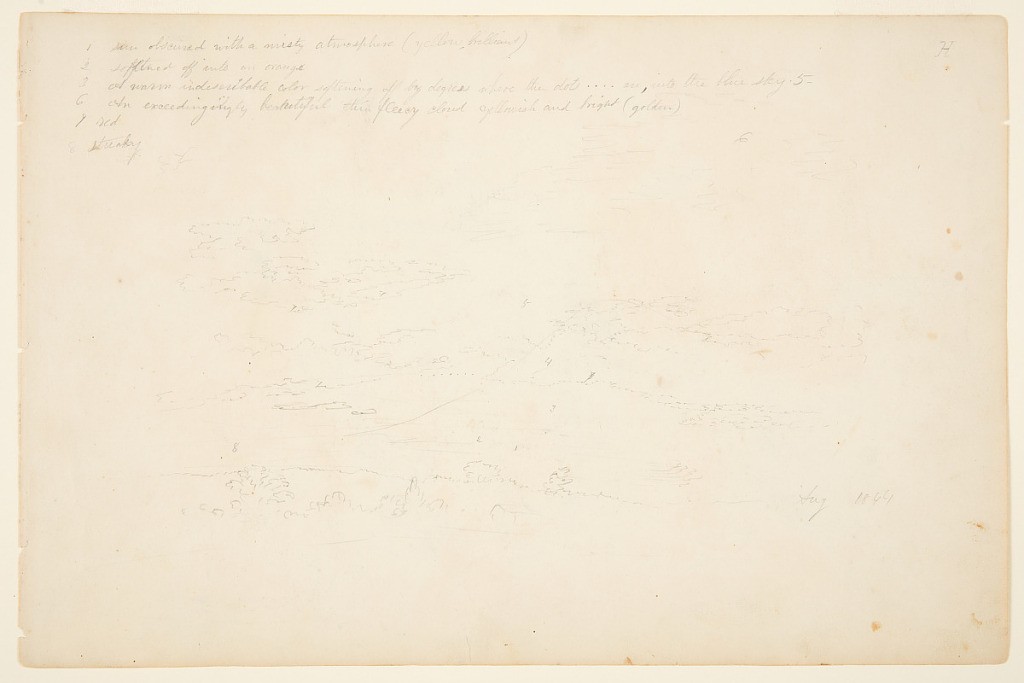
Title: Clouds above a Rolling Landscape, Hartford, Connecticut
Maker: Frederic Edwin Church, American, 1826–1900
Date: August and October 1844
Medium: Graphite on off-white wove paper; verso: graphite
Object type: Drawing
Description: Landscape sketch showing a view clouds above a rolling landscape in or near Hartford, Connecticut. A low and heavily wooded ridge stretches across the foreground, with a structure faintly rendered at lower center. Several groups of wispy and puffy clouds hang in the sky above the landscape and dominate the view.

Recto: Mixed sketches from Catskill, New York, showing a view of a seated cow from behind, at upper center, and at right, a sailboat with its sails unfurled.